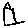
Label: square